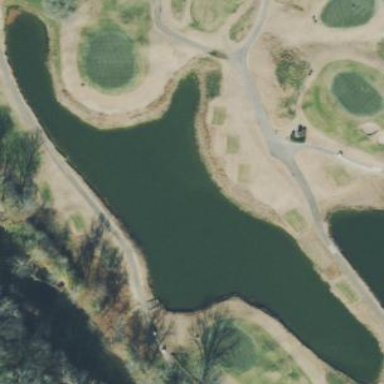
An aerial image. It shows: Water hazard on golf course. The hazard is natural water feature.